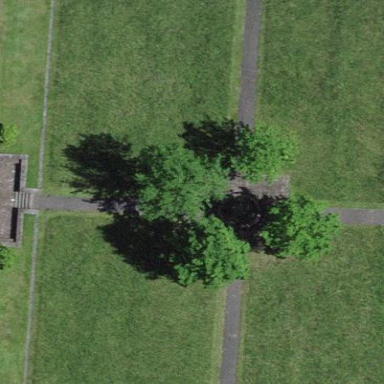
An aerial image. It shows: Grave yard.